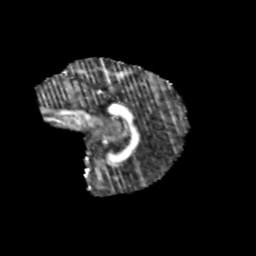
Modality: FA
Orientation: sagittal
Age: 12
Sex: female
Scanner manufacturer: siemens
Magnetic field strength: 3 T
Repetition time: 3.8 s
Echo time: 0.07 s